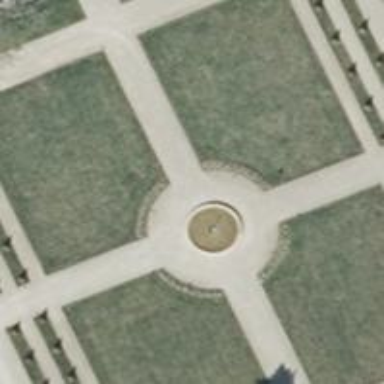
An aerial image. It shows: Beautiful fountain.